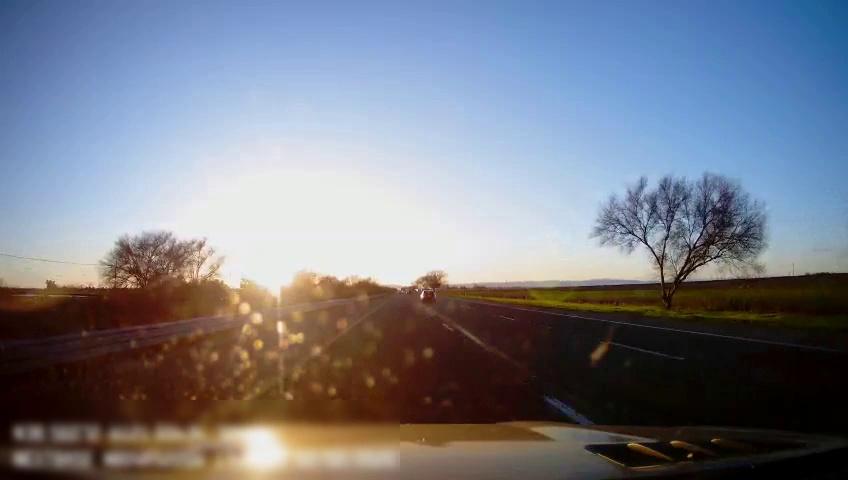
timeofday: Day
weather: Sunny
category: Drivable Space
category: Vehicles | Car
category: Lanes | Alternate Lane
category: Lanes | Current Lane
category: Lanes | Current Lane
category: Lanes | Alternate Lane